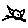
Label: cat